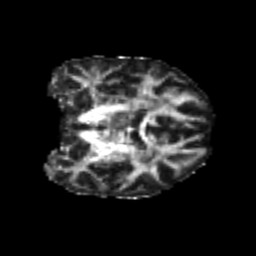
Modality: FA
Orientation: coronal
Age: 24
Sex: female
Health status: healthy
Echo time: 0.074 s